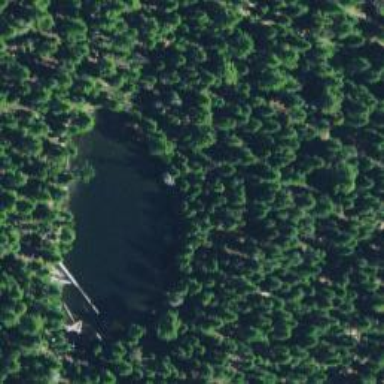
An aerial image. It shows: Pond surrounded by natural water.